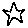
Label: star